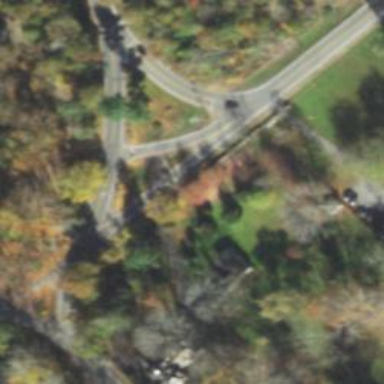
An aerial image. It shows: Secondary link road.